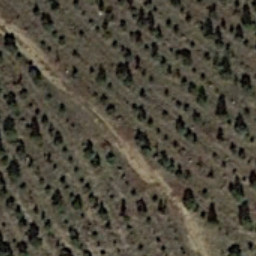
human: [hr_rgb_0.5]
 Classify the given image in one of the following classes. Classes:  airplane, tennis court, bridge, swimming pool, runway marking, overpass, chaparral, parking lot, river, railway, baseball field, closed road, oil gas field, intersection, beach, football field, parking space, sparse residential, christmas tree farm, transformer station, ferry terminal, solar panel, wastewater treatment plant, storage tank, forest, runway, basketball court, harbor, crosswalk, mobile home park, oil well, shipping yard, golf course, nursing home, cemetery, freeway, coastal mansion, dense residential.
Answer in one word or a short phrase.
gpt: christmas tree farm